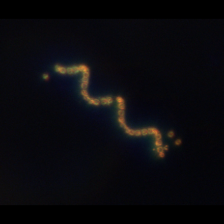
Taxon: Chaetoceros
Group: Diatoms